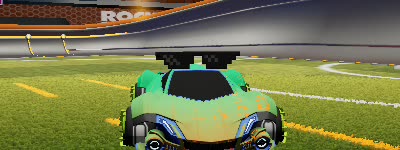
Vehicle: werewolf